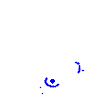
Particle: pion